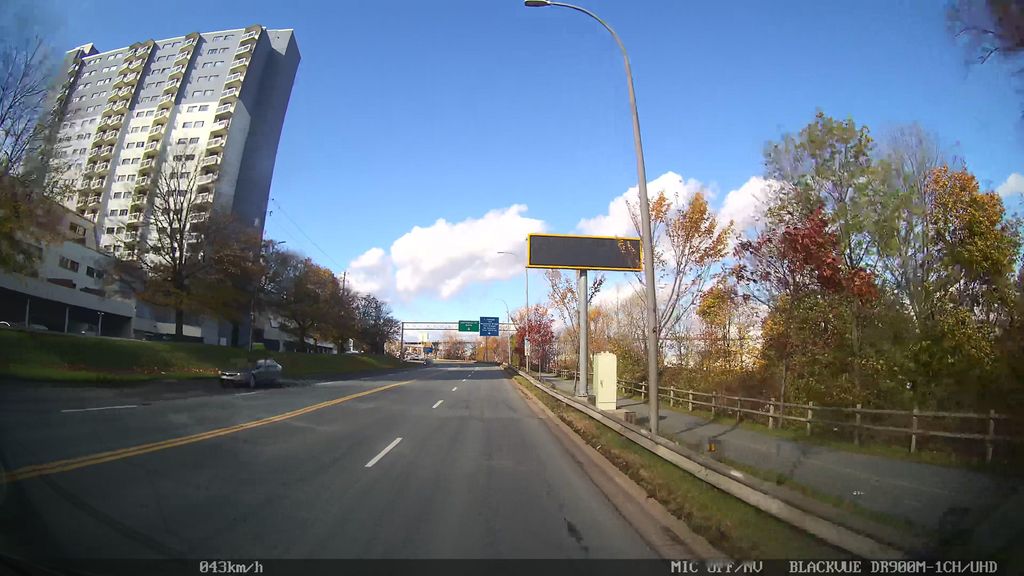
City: halifax